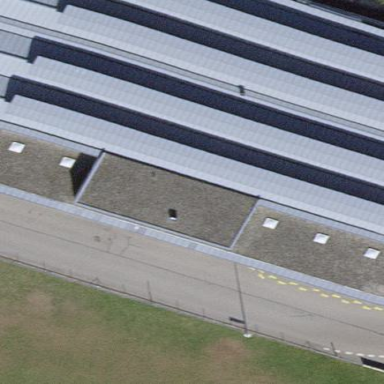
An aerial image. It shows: Building designated for vehicle inspection.